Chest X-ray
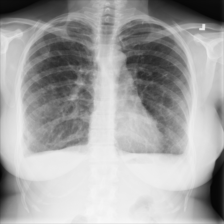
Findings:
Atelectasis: negative
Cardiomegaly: negative
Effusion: negative
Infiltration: negative
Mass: negative
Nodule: negative
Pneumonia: negative
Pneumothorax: negative
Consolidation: negative
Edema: negative
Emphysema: negative
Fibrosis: negative
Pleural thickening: negative
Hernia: negative